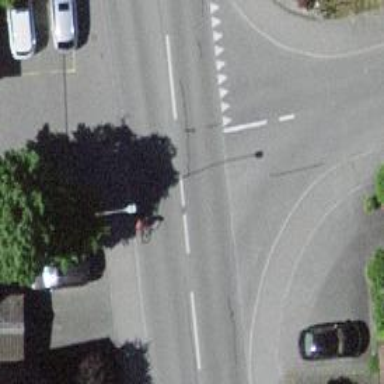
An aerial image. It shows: Road with "give way" sign.